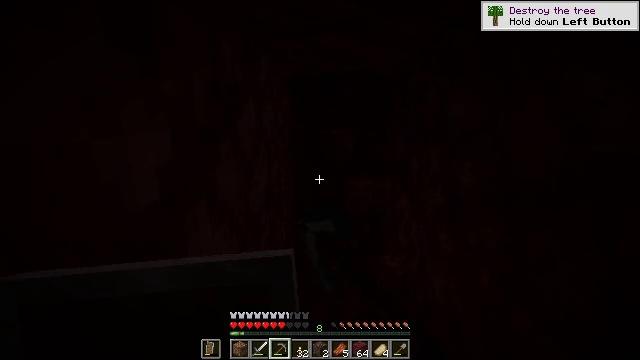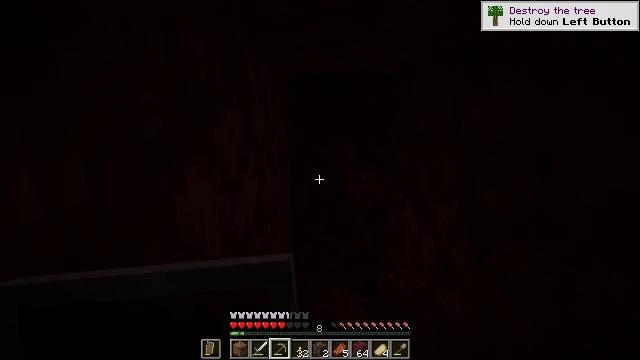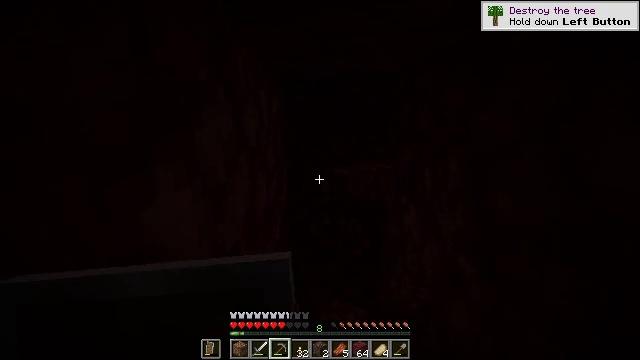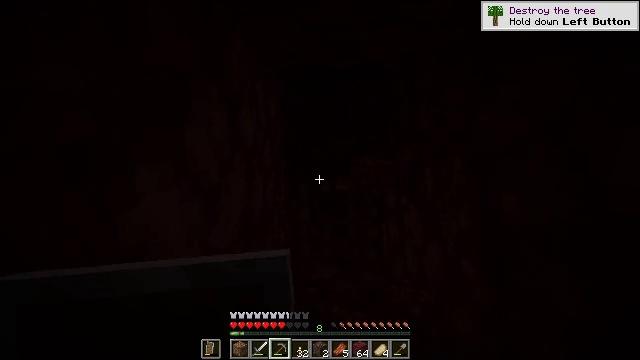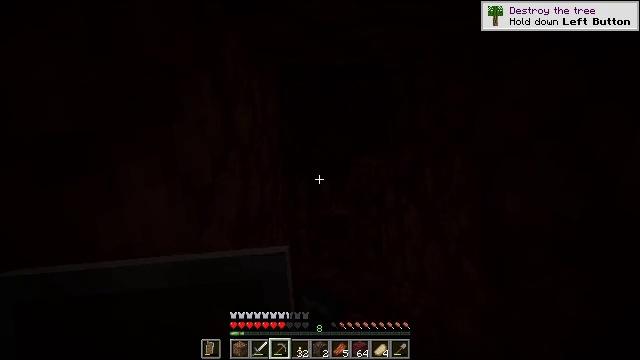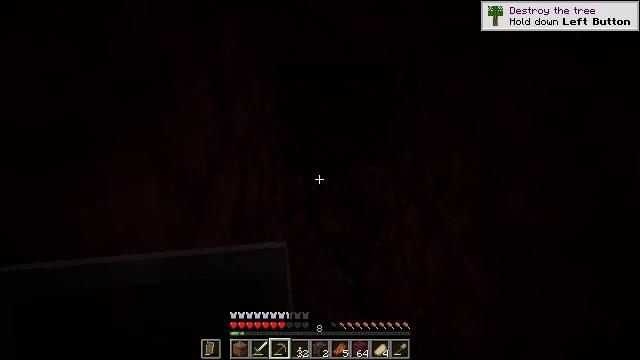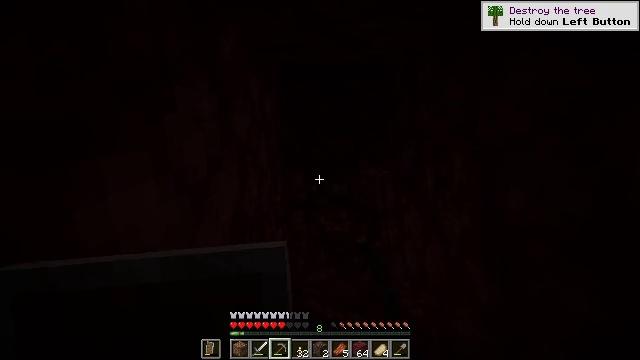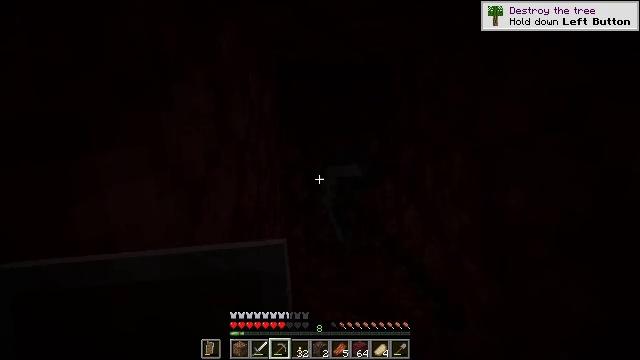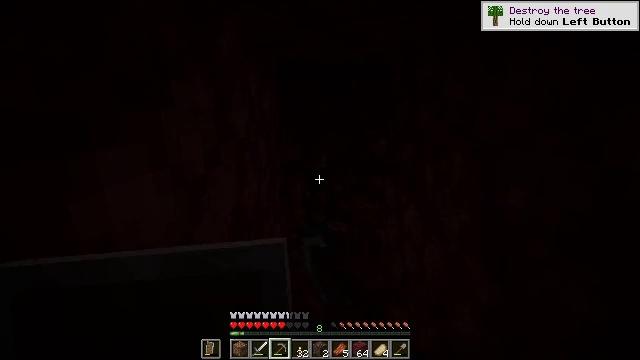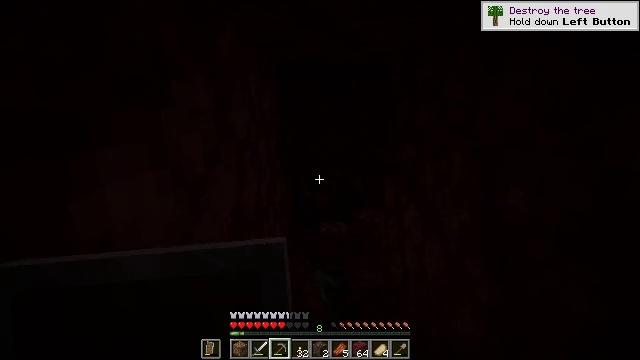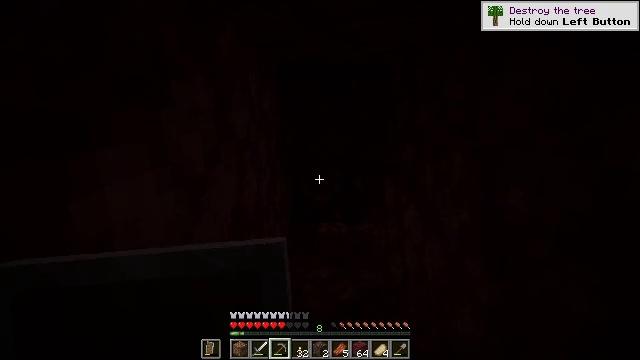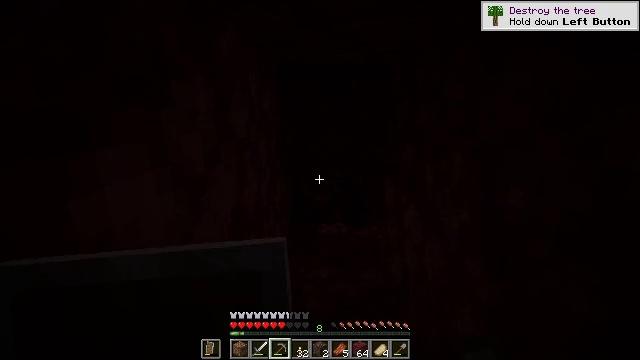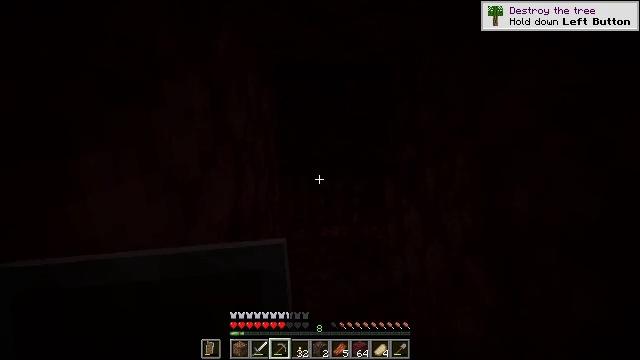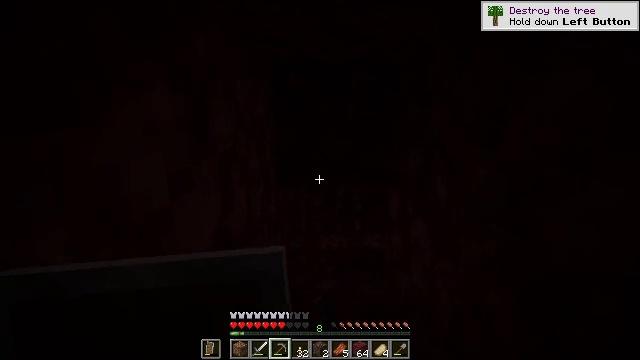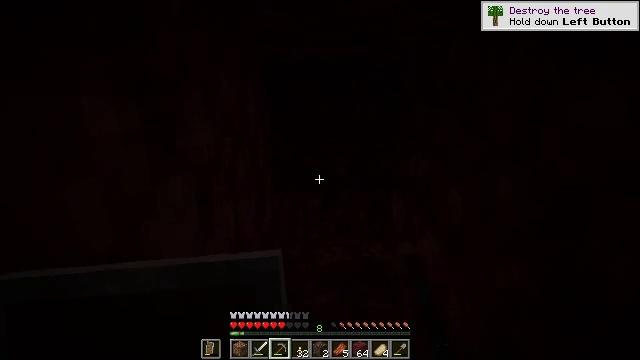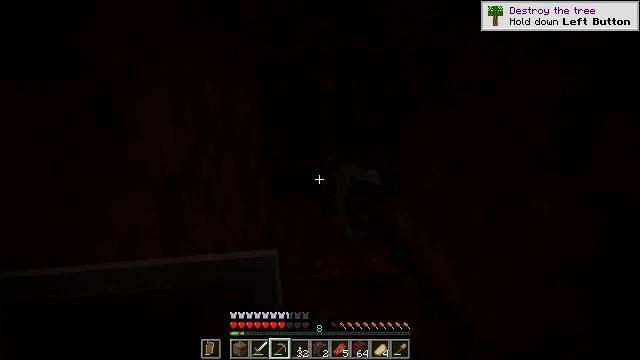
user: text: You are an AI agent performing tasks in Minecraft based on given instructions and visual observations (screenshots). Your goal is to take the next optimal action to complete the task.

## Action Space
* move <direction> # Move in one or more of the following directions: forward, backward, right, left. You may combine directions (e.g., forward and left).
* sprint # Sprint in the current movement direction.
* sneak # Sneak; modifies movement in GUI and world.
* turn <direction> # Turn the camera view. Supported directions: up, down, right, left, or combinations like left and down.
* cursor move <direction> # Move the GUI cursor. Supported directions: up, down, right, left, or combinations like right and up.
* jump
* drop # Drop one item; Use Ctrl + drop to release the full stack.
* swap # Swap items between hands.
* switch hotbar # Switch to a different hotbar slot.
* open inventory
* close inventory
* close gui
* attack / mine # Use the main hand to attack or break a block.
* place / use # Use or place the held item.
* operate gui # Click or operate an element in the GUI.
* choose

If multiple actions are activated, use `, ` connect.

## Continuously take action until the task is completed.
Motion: motion action
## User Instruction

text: Dig up netherrack with a pickaxe.
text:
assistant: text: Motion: attack / mine
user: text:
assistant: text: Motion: attack / mine
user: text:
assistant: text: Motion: attack / mine
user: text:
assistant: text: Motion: attack / mine
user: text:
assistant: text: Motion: attack / mine
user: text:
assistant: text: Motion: attack / mine
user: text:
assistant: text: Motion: attack / mine
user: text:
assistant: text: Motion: attack / mine
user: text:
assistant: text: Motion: attack / mine
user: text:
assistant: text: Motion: attack / mine
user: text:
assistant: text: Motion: attack / mine
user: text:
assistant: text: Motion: move forward, attack / mine
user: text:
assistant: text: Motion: move forward, attack / mine
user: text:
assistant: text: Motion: move forward, attack / mine
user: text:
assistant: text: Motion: move forward, attack / mine
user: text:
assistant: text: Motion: move forward, attack / mine
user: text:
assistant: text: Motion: move forward, attack / mine
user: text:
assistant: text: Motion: move forward, attack / mine
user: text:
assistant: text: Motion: attack / mine
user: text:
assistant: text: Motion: attack / mine
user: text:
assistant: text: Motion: attack / mine
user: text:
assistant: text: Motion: attack / mine
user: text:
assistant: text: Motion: attack / mine
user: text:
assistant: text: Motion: attack / mine
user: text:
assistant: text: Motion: attack / mine
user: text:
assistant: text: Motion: attack / mine
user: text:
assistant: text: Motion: attack / mine
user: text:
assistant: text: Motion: attack / mine
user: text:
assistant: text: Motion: attack / mine
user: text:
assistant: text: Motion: attack / mine